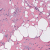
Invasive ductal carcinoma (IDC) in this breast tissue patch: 0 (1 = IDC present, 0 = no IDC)